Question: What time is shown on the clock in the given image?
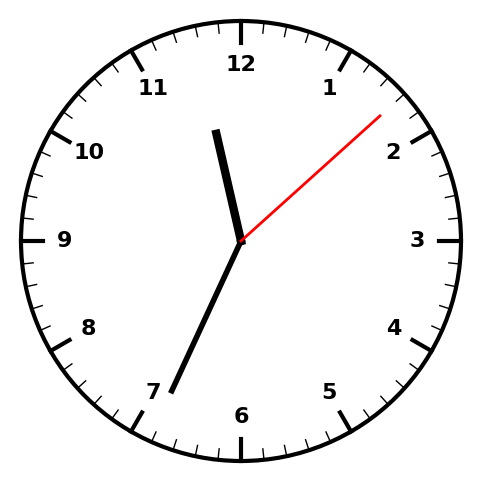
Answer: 11:34:08